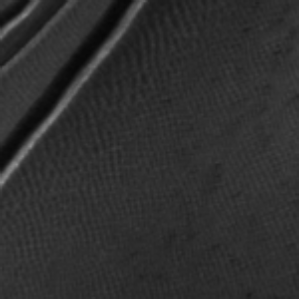
Label: frost